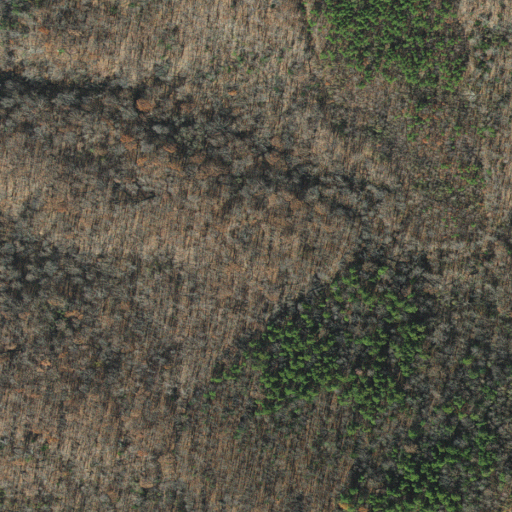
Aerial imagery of bench in Arkansas named Horn Bench containing deciduous forest, evergreen forest, mixed forest, and open development